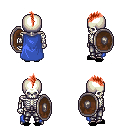
a pixel art fantasy rpg character, male body template, skeleton, blue cape, metal pants, red mohawk hairstyle, black slippers, shield, four views (front, back, left, right), 2x2 character sprite sheet, small pixel art, hard edges, no anti-aliasing